Question: I have problem with items order in legend, when I using Google Chrome browser and when I have more than 10 items. In all other browsers items are displayed in appropriate order, but in Chrome - not.
version: Highcharts JS v2.1.6 (2011-07-08)
Chrome versions: 19.0.1084.56 and 20.0.1132.47
The chart looks like below:

Please see following code:
'''
<html>
<head>
<script type="text/javascript" src="jquery-1.4.2.min.js"></script>
<script type="text/javascript" src="highcharts.js"></script>
</head>
<body>
<script type="text/javascript">
var chart;
$(document).ready(function() {
chart = new Highcharts.Chart({
chart: {
renderTo: 'chart',
plotBackgroundColor: null,
plotBorderWidth: null,
plotShadow: false
},
plotOptions: {
pie: {
size: '80%',
allowPointSelect: true,
cursor: 'pointer',
dataLabels: {
enabled: false,
color: '#000000',
connectorColor: '#000000',
distance: 10
},
showInLegend: true
}
},
legend: {
itemWidth: 100
},
series: [{
type: 'pie',
data: [
['label1', 10],
['label2', 20],
['label3', 30],
['label4', 40],
['label5', 155.89],
['label6', 50],
['label7', 60],
['label8', 70],
['label9', 80],
['label10', 90],
['label11', 65.70],
['label12', 100],
]
}]
});
});
</script>
<div id="chart" style="width: 460px; height: 290px; margin: 0 auto">
</div>
</body>
</html>
'''
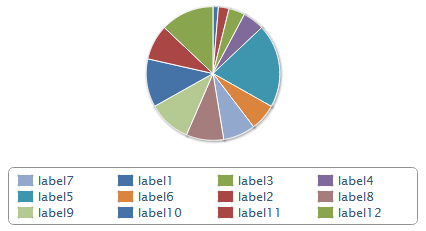
Answer: Solution: update highcharts library to 2.2.5.